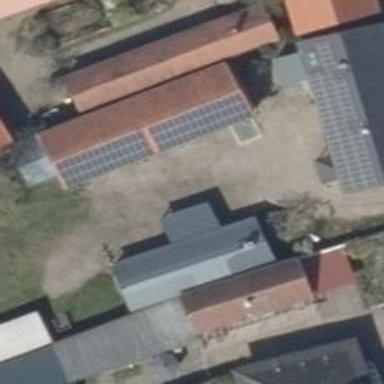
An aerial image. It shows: Solar-powered generator using photovoltaic technology. This small installation generates electricity through solar photovoltaic panels.